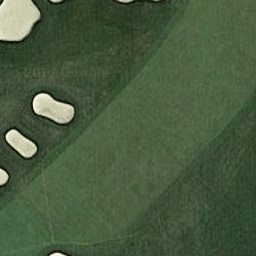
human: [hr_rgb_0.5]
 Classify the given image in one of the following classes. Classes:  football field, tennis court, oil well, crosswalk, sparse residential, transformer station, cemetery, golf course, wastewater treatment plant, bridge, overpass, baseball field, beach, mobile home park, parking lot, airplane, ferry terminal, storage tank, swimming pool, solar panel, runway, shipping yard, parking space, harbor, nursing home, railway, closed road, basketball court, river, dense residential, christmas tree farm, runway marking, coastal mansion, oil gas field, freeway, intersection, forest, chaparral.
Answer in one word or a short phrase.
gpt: golf course